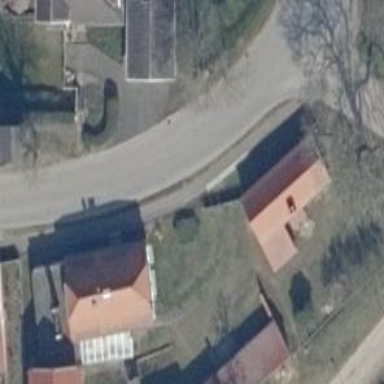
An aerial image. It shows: Unclassified road with sidewalk on the left.